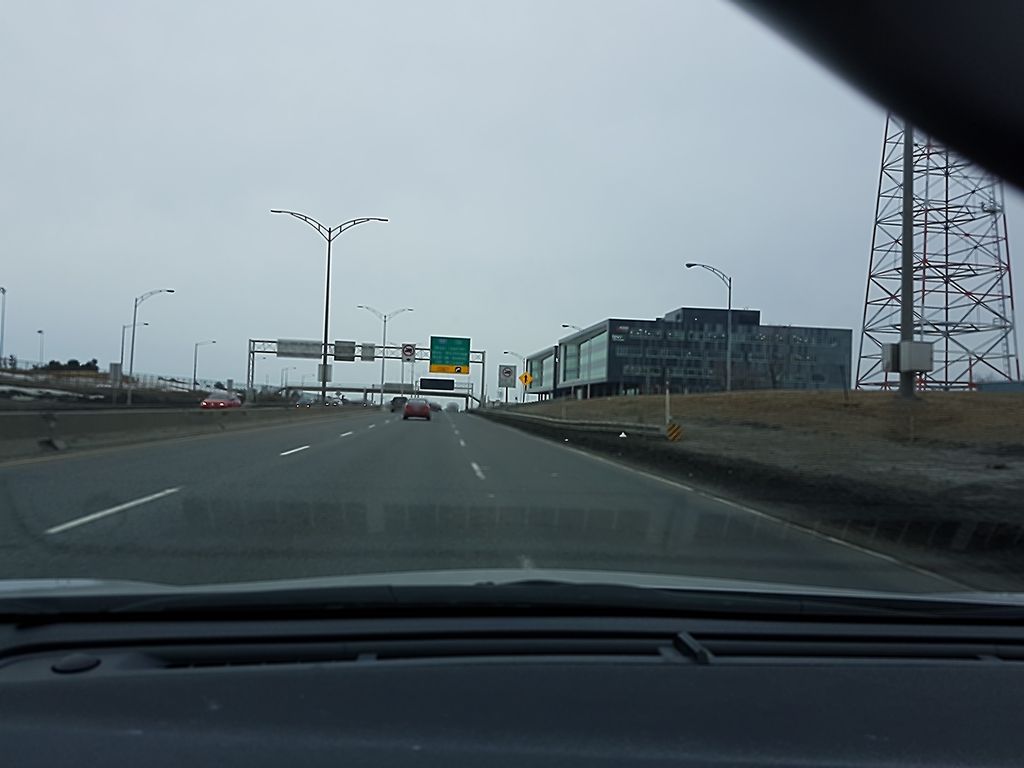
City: quebec_city